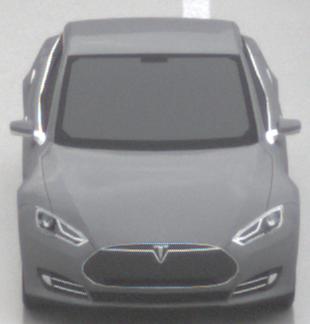
Make: Tesla
Model: Model S 60
Detailed model: Model S
Model produced from: 2013/10
Model produced until: 2014/10
Doors: 5
Color: gray
Road condition: wet road
Daytime: morning or afternoon
Contrast: low contrast